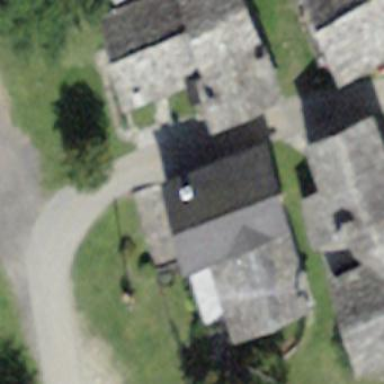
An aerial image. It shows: Simple house.